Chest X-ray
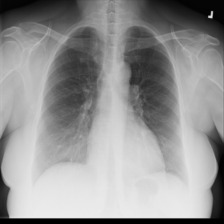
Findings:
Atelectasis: negative
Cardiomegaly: negative
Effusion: negative
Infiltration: negative
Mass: negative
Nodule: negative
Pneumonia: negative
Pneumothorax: negative
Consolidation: negative
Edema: negative
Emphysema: negative
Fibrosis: negative
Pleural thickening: negative
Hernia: negative